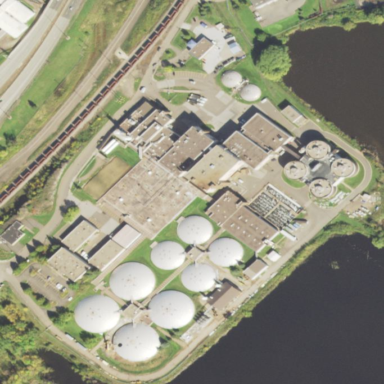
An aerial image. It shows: View of wastewater plant.